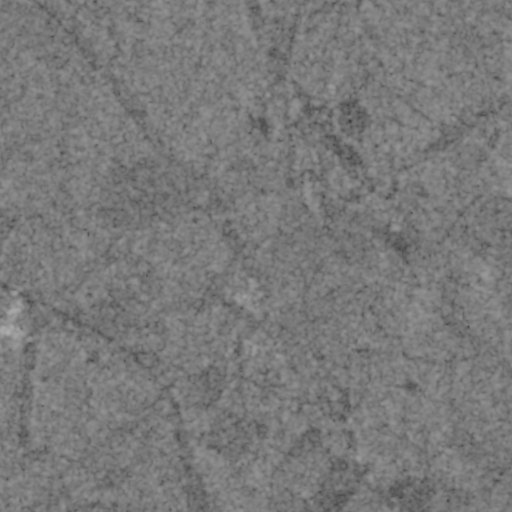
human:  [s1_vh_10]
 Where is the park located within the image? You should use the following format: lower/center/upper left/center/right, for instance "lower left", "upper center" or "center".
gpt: The park is located in the lower right of the image.
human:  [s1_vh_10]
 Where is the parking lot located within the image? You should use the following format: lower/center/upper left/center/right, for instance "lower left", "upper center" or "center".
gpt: The parking lot is located in the lower center of the image.
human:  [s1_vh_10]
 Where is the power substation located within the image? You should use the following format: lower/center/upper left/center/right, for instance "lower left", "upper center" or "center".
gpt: The power substation is located in the lower center of the image.
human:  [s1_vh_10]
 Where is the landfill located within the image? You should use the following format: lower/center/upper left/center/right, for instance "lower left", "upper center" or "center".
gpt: There is no landfill in the image.

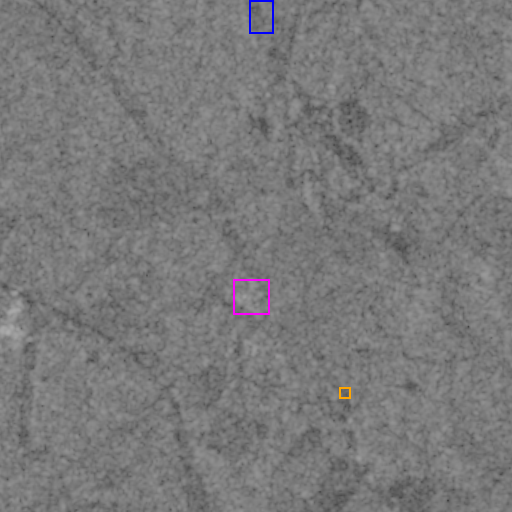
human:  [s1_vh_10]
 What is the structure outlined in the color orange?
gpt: The structure outlined in orange is a park.
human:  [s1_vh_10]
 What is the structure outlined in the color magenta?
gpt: The structure outlined in magenta is a power substation.
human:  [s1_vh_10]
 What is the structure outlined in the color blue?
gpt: The structure outlined in blue is a quarry.
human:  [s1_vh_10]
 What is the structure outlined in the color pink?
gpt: There is no pink outline.